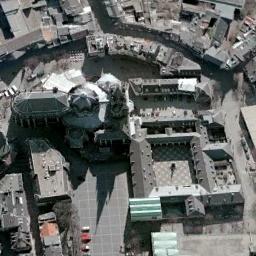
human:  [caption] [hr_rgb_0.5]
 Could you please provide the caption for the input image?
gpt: A cathedral with a gray roof, The main house in the middle of the church has several round roofs, Many buildings around the church and roads with many cars .

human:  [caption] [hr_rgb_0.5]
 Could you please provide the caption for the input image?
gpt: This is a church, Surrounded by a thick forest .

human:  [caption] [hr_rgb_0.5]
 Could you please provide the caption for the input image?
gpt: There is a church surrounded by many buildings .

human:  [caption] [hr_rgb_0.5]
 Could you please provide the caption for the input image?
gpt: The church with a circular pointed tower and some yards and the rest of the church has some sloping roofs .

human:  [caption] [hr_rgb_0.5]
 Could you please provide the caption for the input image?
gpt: There are lots of buildings beside the church .